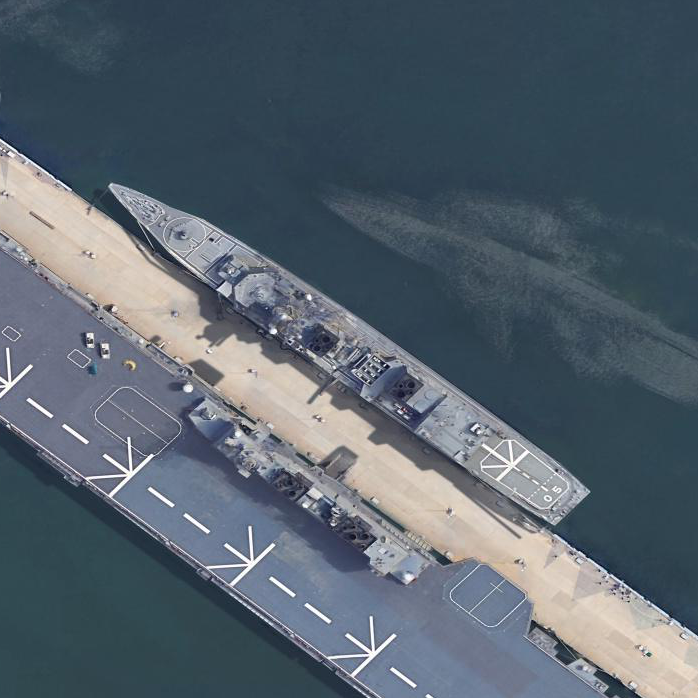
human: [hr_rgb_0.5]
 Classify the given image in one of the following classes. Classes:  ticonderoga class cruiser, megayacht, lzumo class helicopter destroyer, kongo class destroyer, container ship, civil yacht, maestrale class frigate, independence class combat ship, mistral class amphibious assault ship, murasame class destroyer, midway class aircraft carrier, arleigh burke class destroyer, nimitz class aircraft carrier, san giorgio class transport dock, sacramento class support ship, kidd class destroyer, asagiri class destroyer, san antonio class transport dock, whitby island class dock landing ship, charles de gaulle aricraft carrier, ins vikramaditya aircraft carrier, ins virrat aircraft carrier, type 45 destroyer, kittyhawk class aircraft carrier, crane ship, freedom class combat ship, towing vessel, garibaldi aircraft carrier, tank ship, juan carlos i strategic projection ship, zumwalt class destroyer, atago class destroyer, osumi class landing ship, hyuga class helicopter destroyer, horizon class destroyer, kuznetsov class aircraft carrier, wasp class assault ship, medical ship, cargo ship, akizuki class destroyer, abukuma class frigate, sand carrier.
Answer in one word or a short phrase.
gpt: Murasame class destroyer